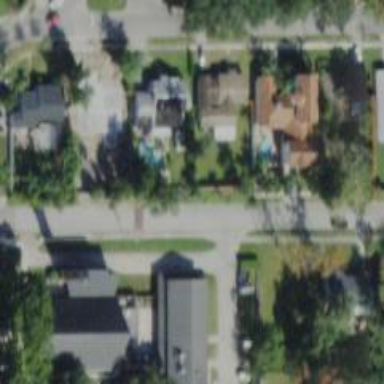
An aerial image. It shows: Residential road with asphalt surface and sidewalk on the left side.